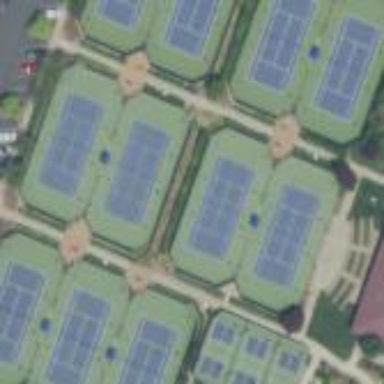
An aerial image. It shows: Tennis court on pitch designated for leisure land.